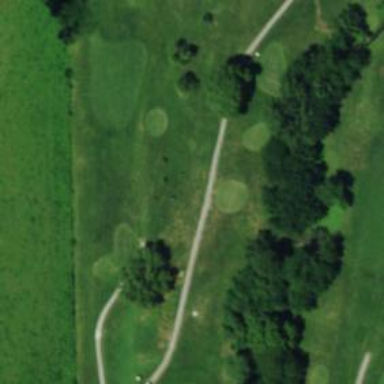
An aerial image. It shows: Golf hole.